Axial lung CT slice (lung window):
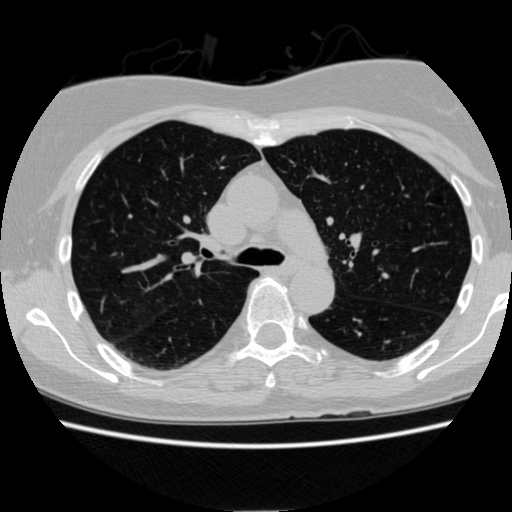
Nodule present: no